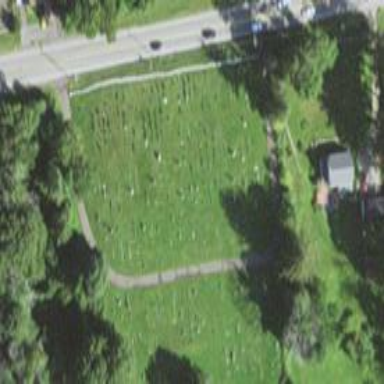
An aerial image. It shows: Private cemetery or graveyard.